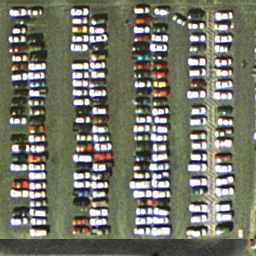
Label: parking lot